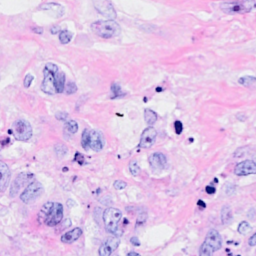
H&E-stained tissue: Breast